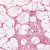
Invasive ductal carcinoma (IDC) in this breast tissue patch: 0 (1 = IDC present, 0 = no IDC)